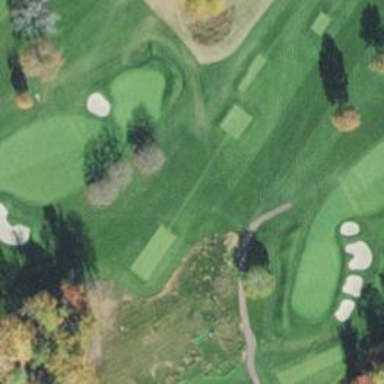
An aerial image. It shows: Path for both road and golf.